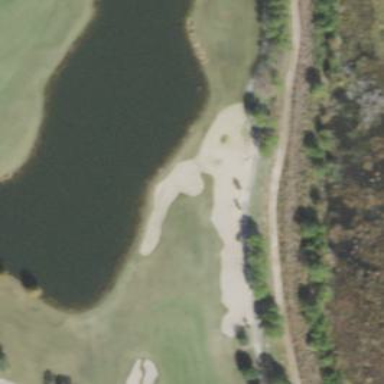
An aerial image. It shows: Sand bunker on golf course.